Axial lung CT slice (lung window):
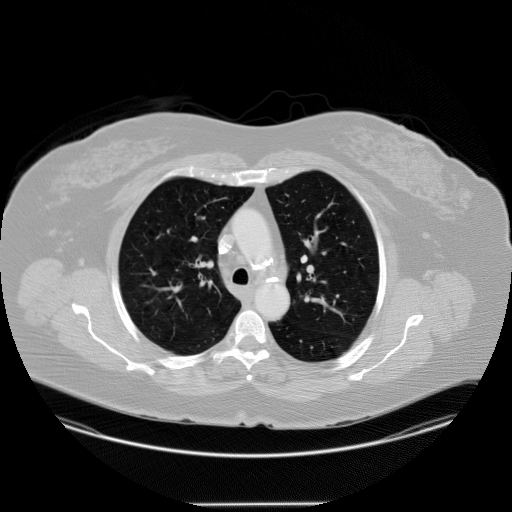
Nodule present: no